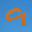
Label: 9